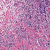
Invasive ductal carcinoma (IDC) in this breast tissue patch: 1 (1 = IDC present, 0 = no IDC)